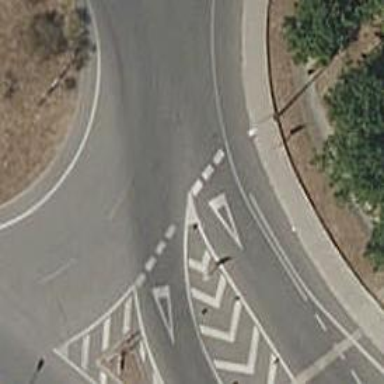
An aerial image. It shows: Road with "give way" sign.